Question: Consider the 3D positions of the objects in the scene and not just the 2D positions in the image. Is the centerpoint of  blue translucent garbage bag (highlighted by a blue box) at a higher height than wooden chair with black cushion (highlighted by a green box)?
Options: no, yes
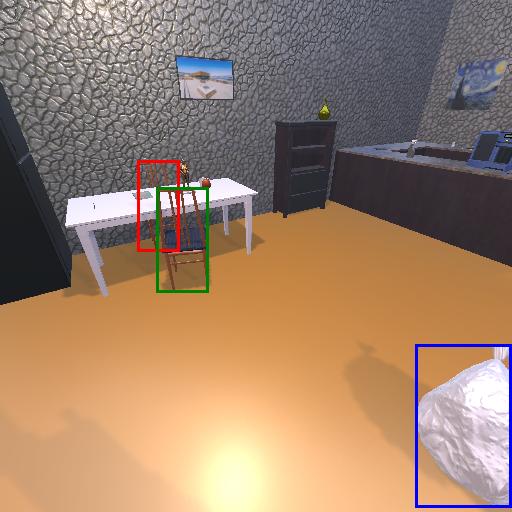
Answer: no